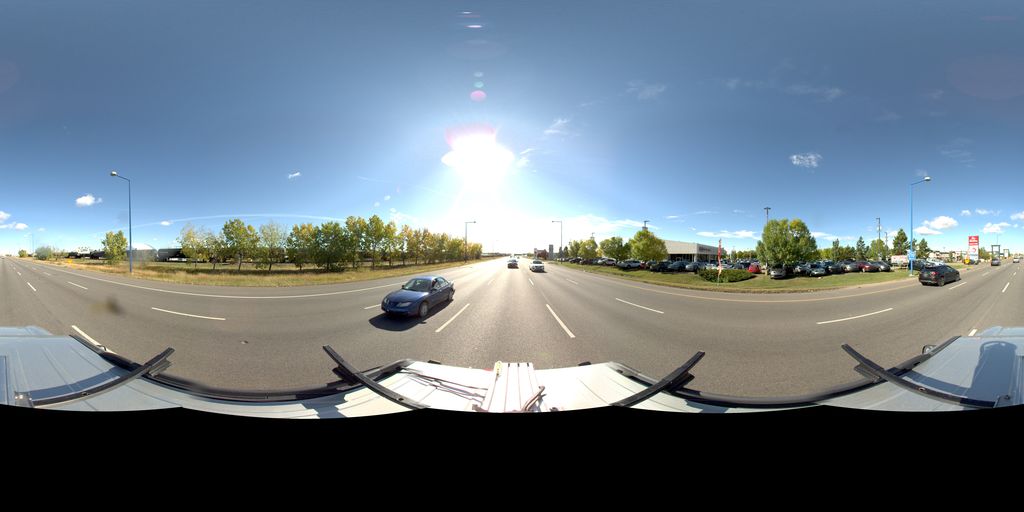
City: edmonton